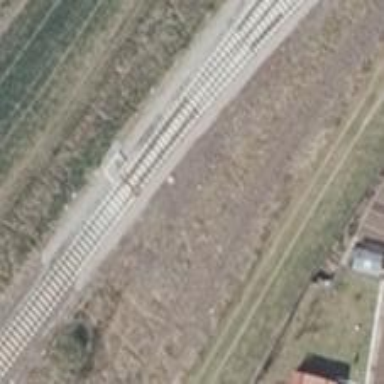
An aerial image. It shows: Railway switch.